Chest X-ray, PA view. Patient: 59 years old, sex M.
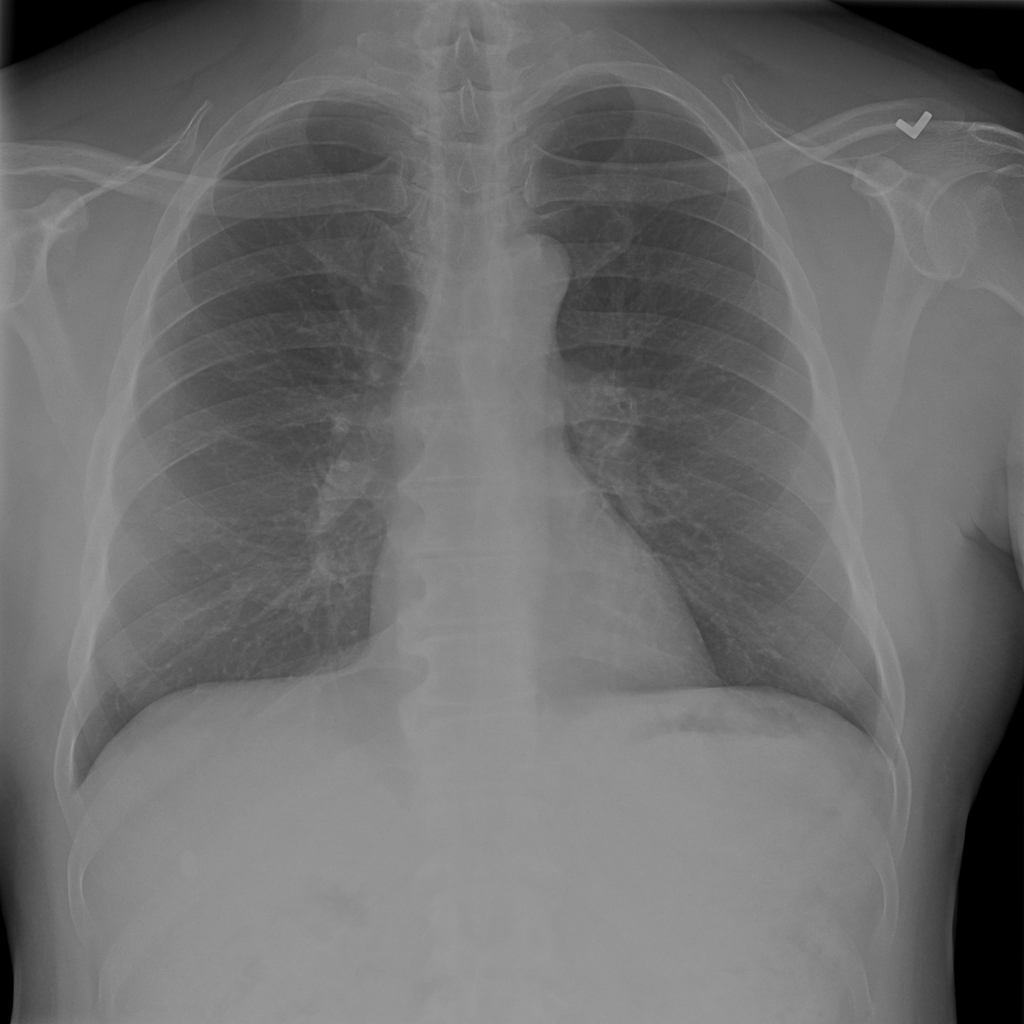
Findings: No Finding